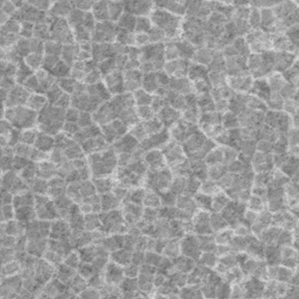
Label: frost